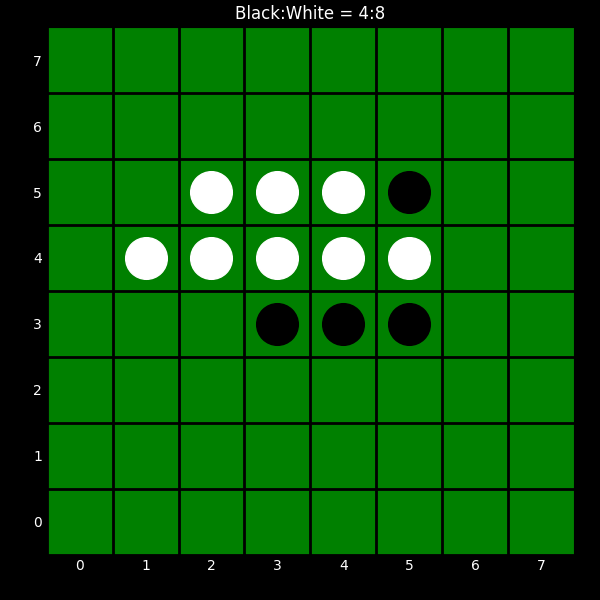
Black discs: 4
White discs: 8